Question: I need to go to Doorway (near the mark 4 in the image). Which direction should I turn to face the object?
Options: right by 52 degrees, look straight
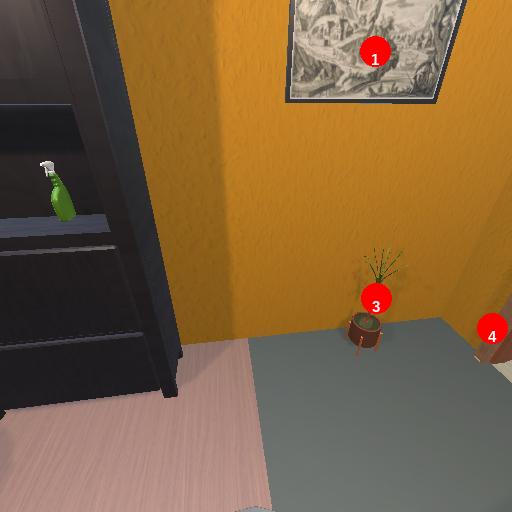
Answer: right by 52 degrees